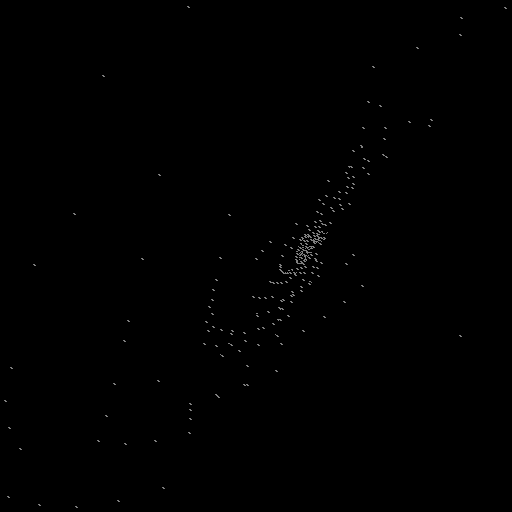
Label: supernova